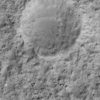
Label: not_dusty